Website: macys
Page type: customer-info-address
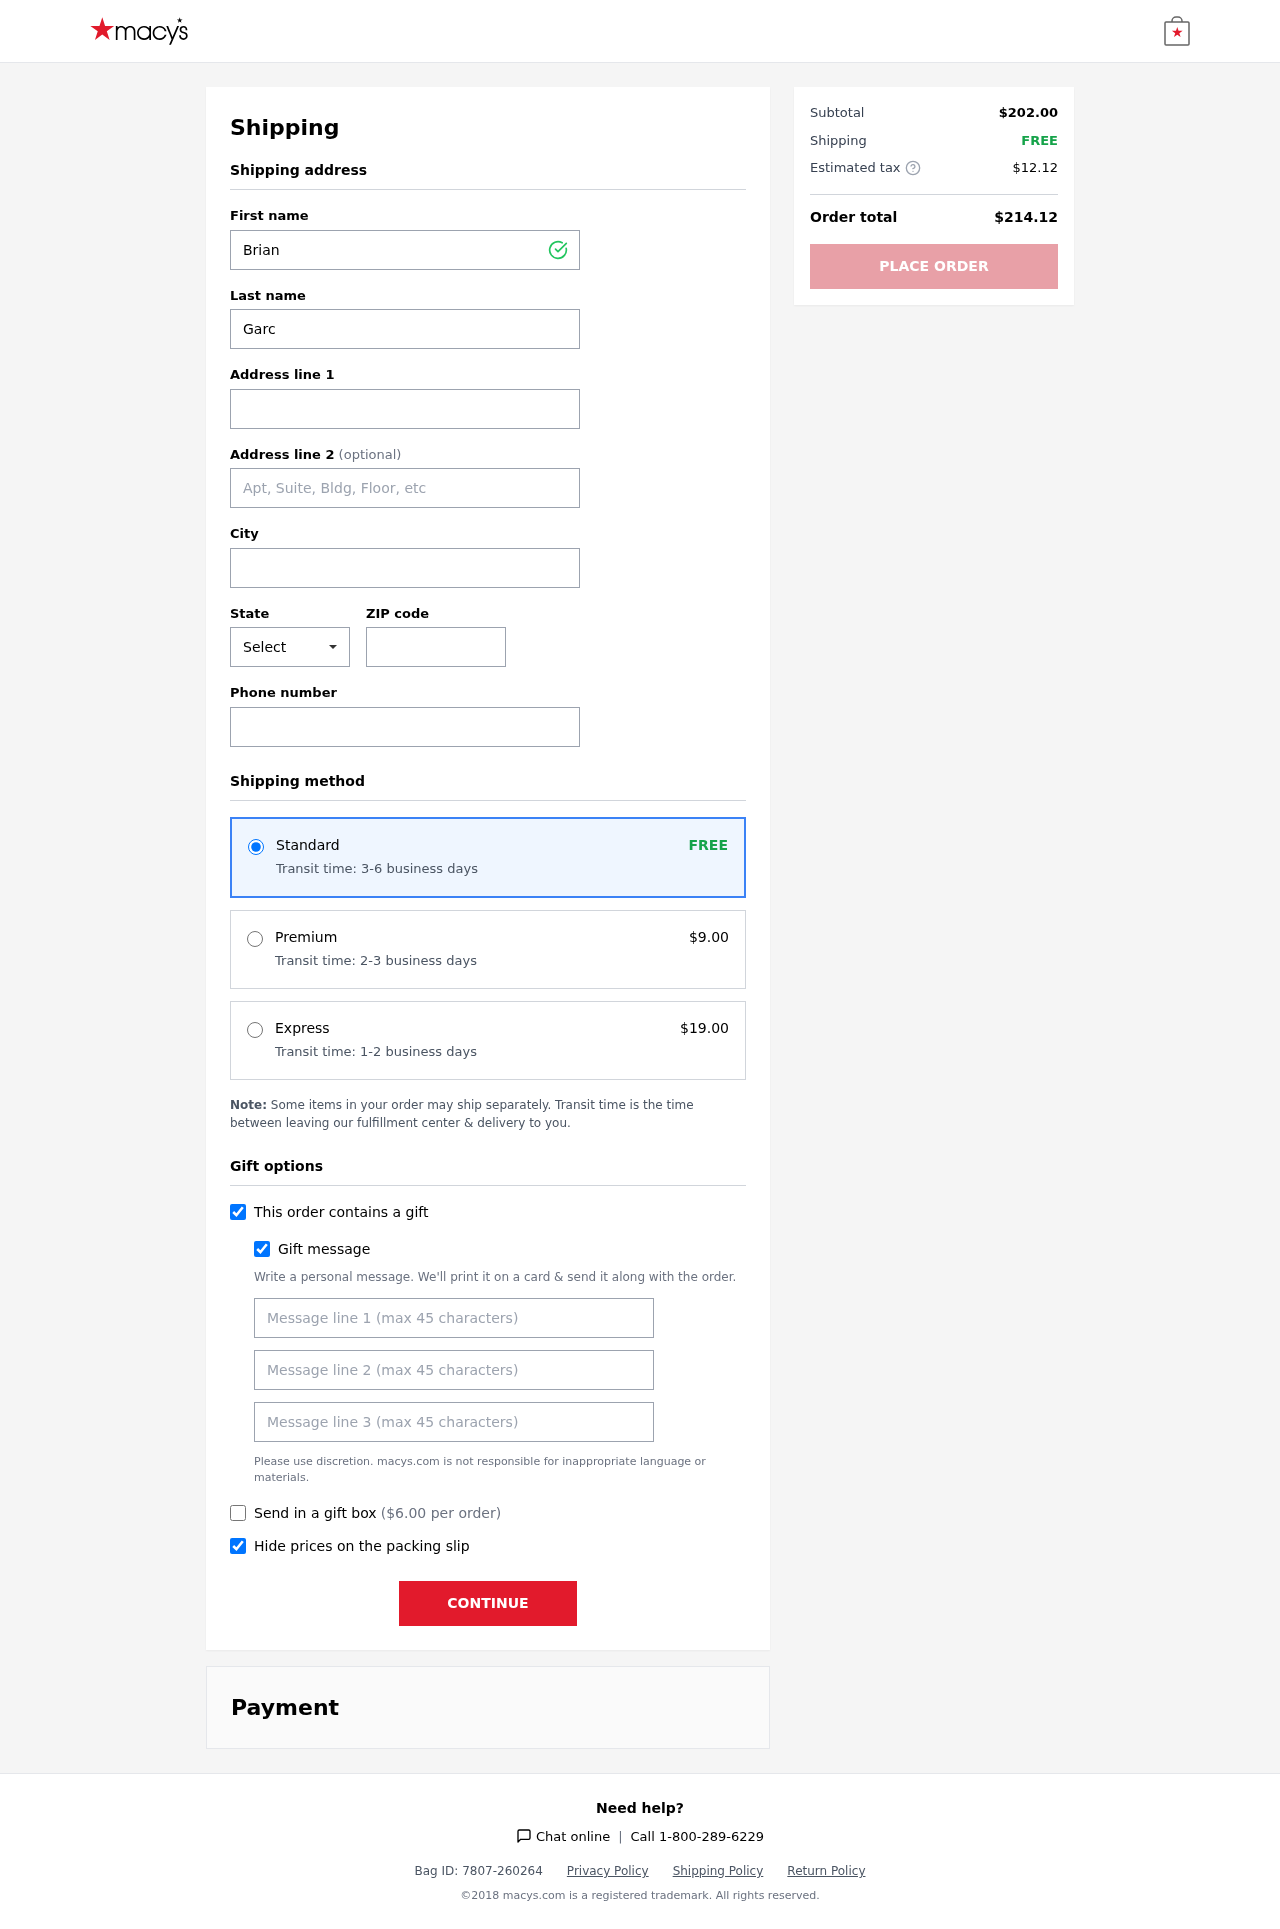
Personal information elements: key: PII_CITY
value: North Heidi
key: PII_FIRSTNAME
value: Brian
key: PII_GIFT_MESSAGE
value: Hey April, I saw these ankle boots and instantly thought of you—they're totally your style! I hope they add a little extra flair to your days. Enjoy every step!  Brian
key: PII_LASTNAME
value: Garcia
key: PII_PHONE
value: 3425612620
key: PII_POSTCODE
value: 07692
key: PII_STATE_ABBR
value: MO
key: PII_STREET
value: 4607 David Valleys Apt. 426
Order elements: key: ORDER_SHIPPING_STANDARD
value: FREE
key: ORDER_SHIPPING_STANDARD_TIME
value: Transit time: 3-6 business days
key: ORDER_SHIPPING_PREMIUM
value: $9.00
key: ORDER_SHIPPING_PREMIUM_TIME
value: Transit time: 2-3 business days
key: ORDER_SHIPPING_EXPRESS
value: $19.00
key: ORDER_SHIPPING_EXPRESS_TIME
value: Transit time: 1-2 business days
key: ORDER_GIFT_BOX_FEE
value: $6.00
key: ORDER_SUBTOTAL
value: $202.00
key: ORDER_SHIPPING_COST
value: FREE
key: ORDER_TAX
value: $12.12
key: ORDER_TOTAL
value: $214.12